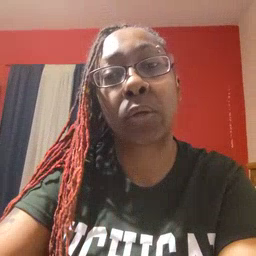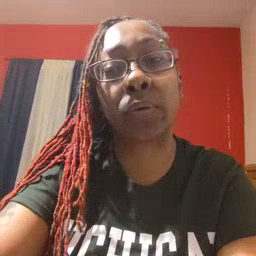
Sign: thankyou